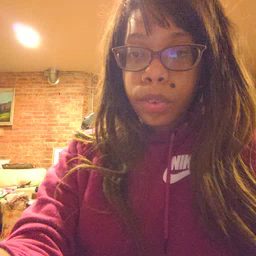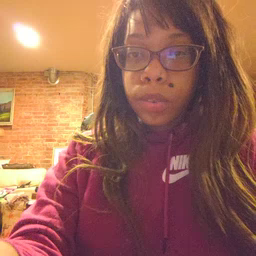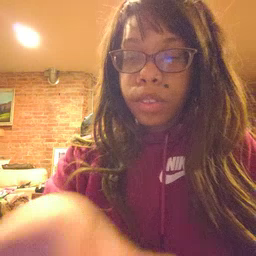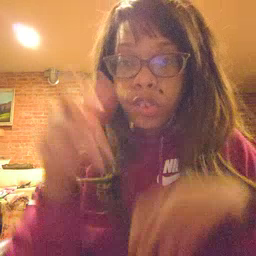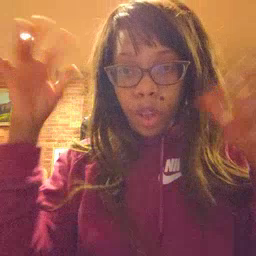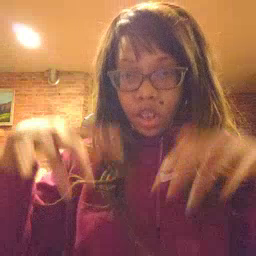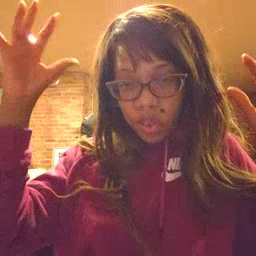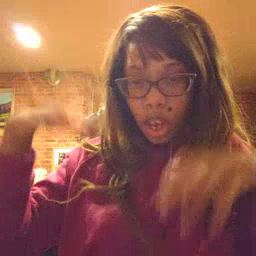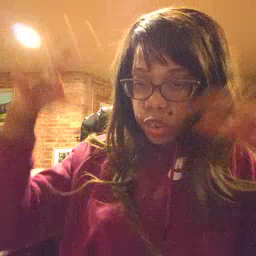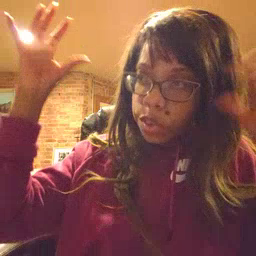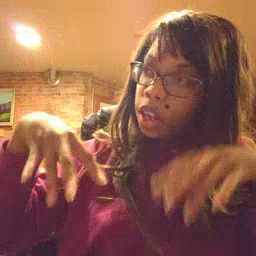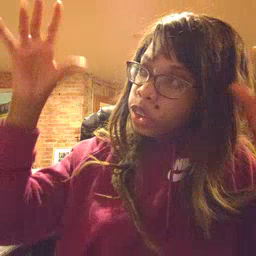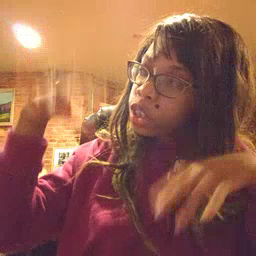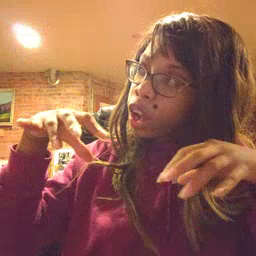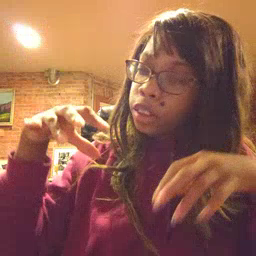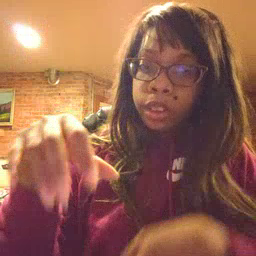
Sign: rain